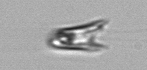
Label: Chrysochromulina_lanceolata